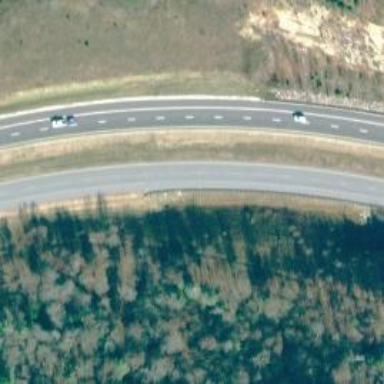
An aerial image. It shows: Asphalt trunk highway.